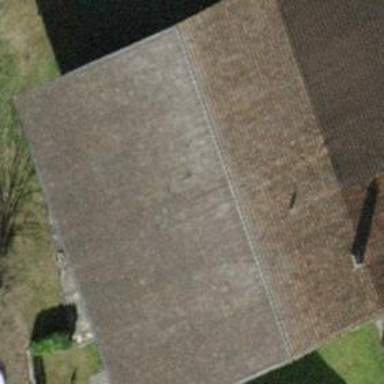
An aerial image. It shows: Farm building with gabled roof.